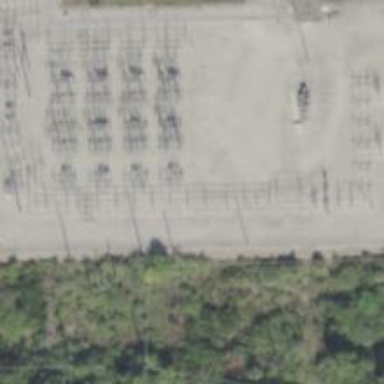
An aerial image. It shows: Switch for power supply.